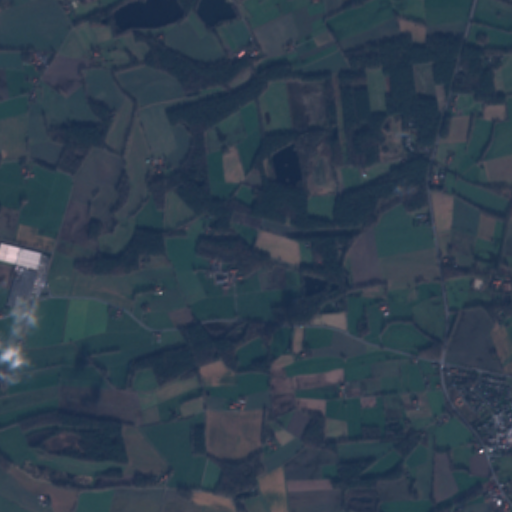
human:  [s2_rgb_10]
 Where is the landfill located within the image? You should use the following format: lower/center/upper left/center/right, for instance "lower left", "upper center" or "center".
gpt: The landfill is located in the upper center of the image.
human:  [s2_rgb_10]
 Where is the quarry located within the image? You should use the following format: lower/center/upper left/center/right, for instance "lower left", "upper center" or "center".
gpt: The quarry is located in the upper center of the image.
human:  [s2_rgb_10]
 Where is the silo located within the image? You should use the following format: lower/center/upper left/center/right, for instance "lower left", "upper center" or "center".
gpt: The silo is located in the center right of the image.
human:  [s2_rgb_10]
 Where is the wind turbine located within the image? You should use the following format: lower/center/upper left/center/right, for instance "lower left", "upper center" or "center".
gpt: The wind turbine is located in the center right of the image.
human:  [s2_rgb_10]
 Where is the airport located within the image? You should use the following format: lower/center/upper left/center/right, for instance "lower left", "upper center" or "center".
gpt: There is no airport in the image.